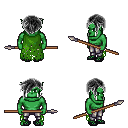
a pixel art fantasy rpg character, male body template, orc, green skin, green tattered cape, metal pants, gray pixie cut hairstyle, ghillies, spear, four views (front, back, left, right), 2x2 character sprite sheet, small pixel art, hard edges, no anti-aliasing